Question: I want to display Markers on Google map with title displayed under them as shown in picture:

Now this I read was possible in v2 using ELabel but is deprecated in v3. Is there any possible way to show some text under icons of markers in Google Maps V3?
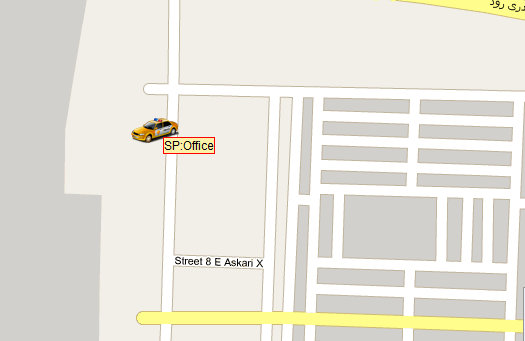
Answer: I found the solution in an other post which worked perfectly for me.
<URL>